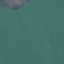
Land use / land cover: SeaLake